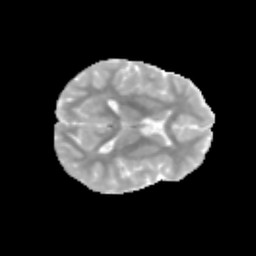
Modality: MD
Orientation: axial
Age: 10
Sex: male
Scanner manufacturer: siemens
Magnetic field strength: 3 T
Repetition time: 3.8 s
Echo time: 0.07 s